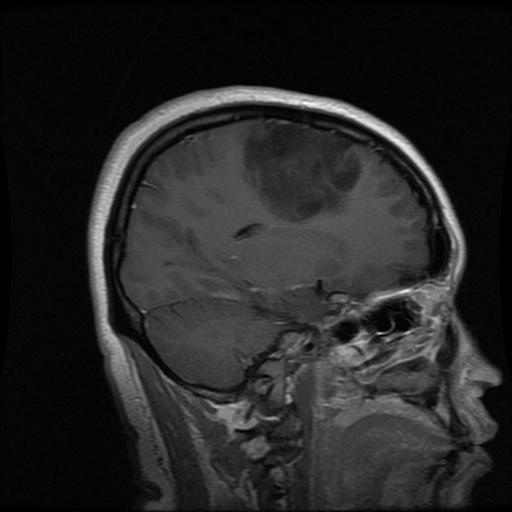
Label: glioma